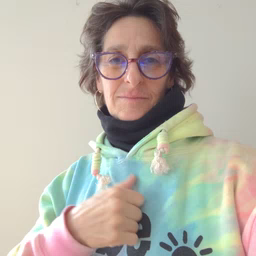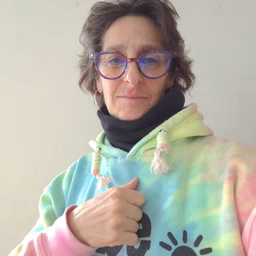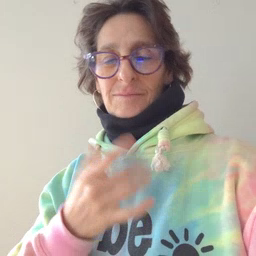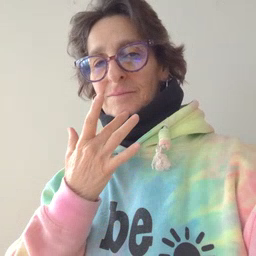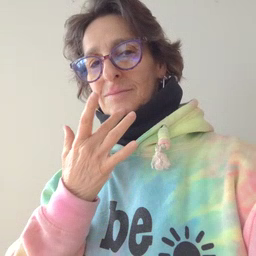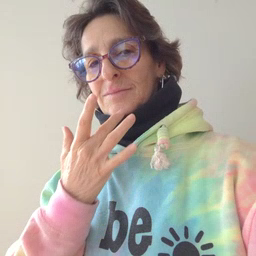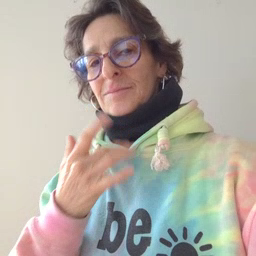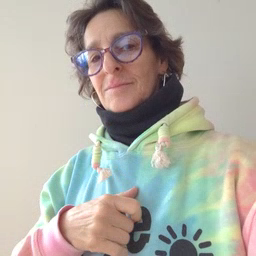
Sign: taste